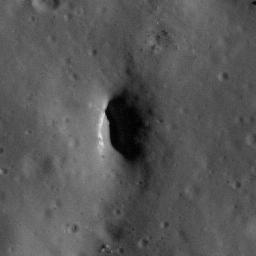
Pit: Copernicus 17b
Host crater: Copernicus
Host type: impact_melt
Lunar coordinates: latitude 10.24, longitude 339.601